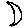
Label: moon